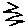
Label: zigzag